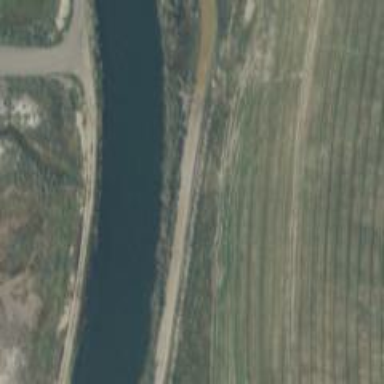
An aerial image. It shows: Artificial waterway.